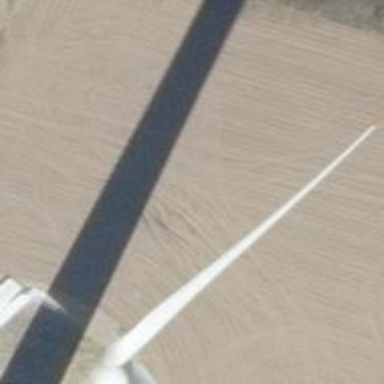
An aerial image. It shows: Horizontal axis wind turbine generating power from wind.